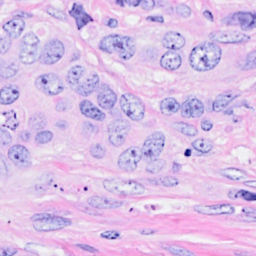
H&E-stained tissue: Breast